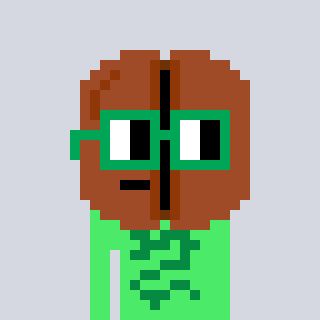
a pixel art character with square green glasses, a coffeebean-shaped head and a teal-colored body on a cool background